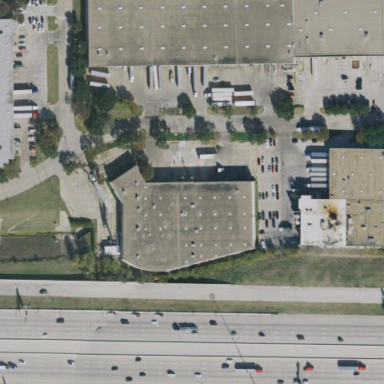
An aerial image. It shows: Warehouse building.